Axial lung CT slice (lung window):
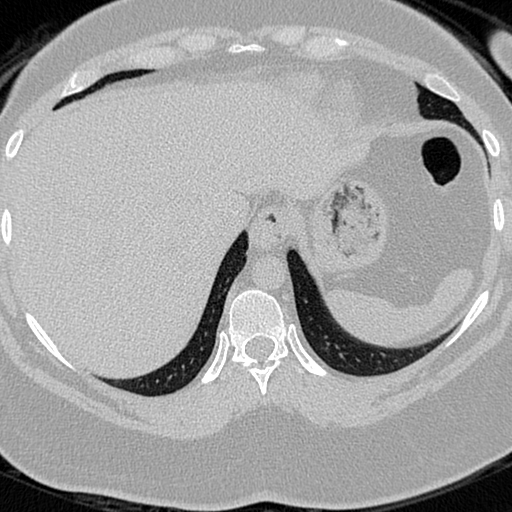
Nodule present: no